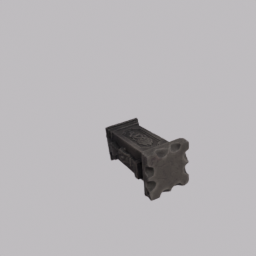
Label: decoration